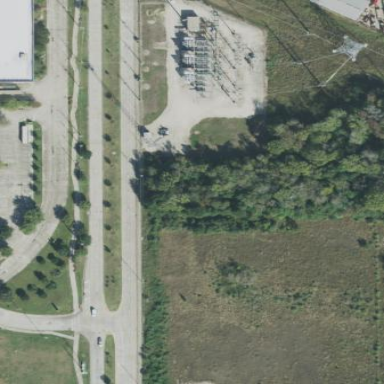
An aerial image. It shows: Outdoor power substation surrounded by fence. The substation is specifically for distribution purposes.